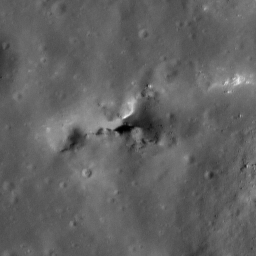
Pit: Copernicus 21
Host crater: Copernicus
Host type: impact_melt
Lunar coordinates: latitude 10.194, longitude 339.847